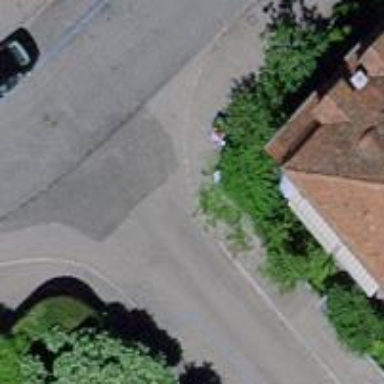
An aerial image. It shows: Kerb serving as barrier.